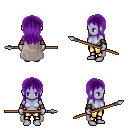
a pixel art fantasy rpg character, female body template, dark elf, purple skin, gray cape, gold greaves, purple unkempt hairstyle, cloth bracers, spear, four views (front, back, left, right), 2x2 character sprite sheet, small pixel art, hard edges, no anti-aliasing